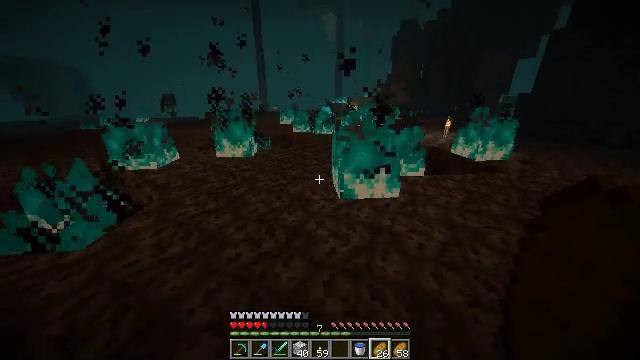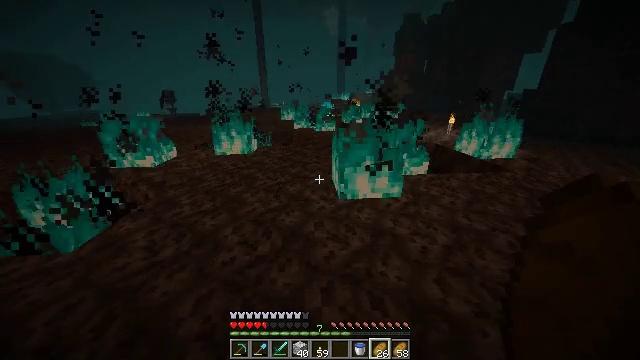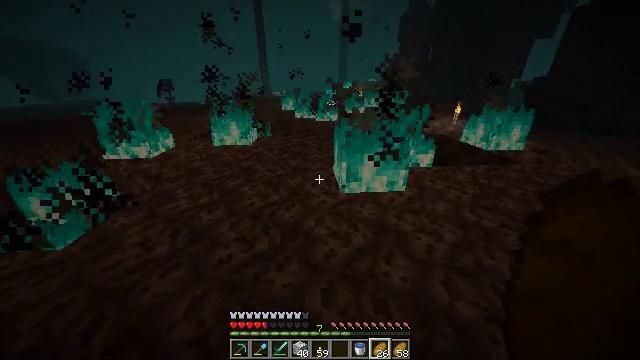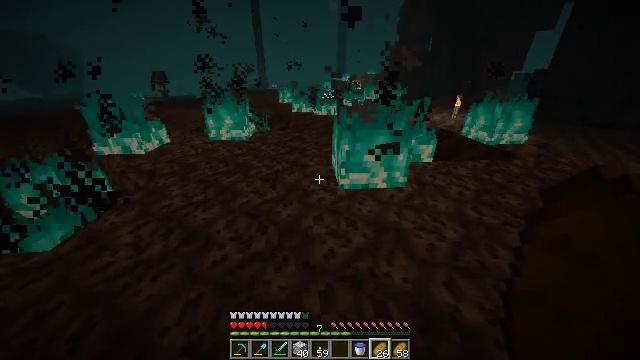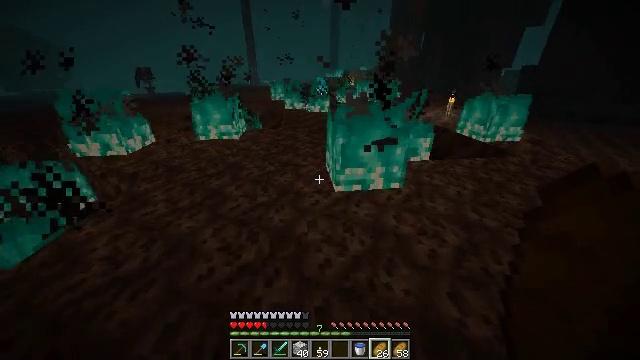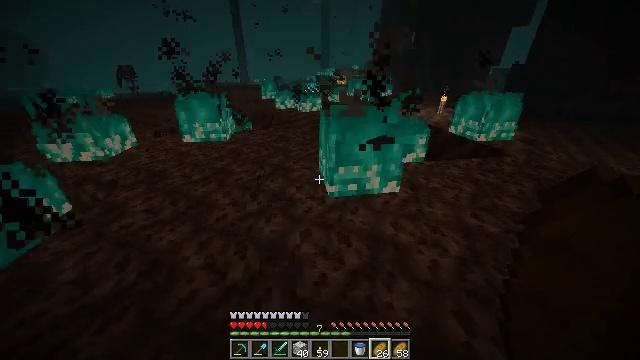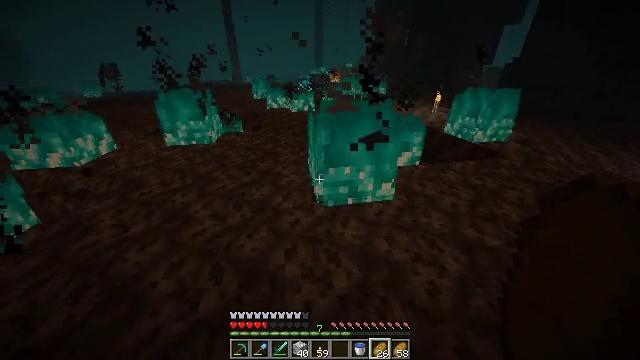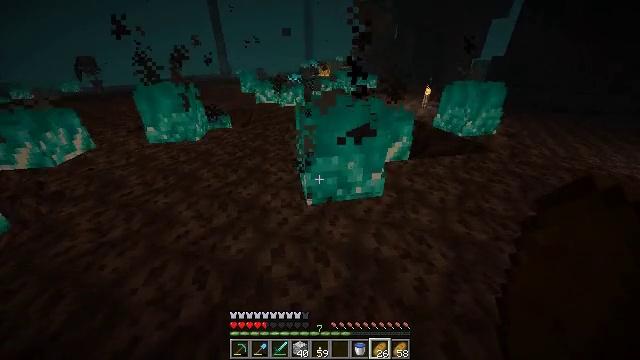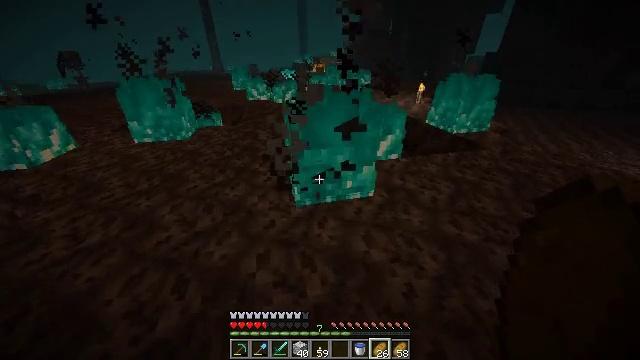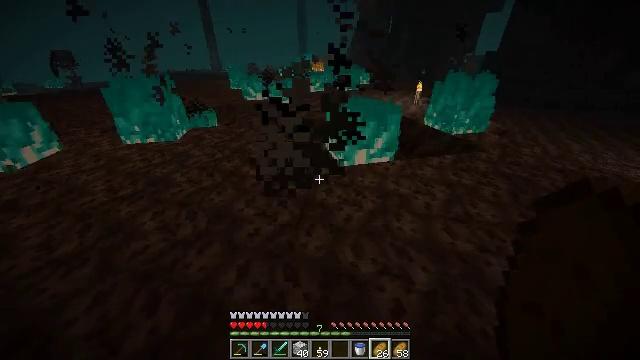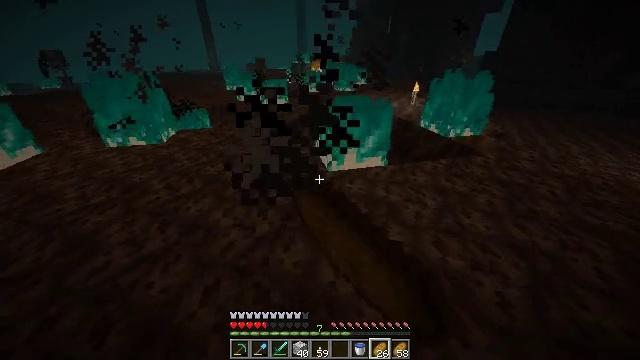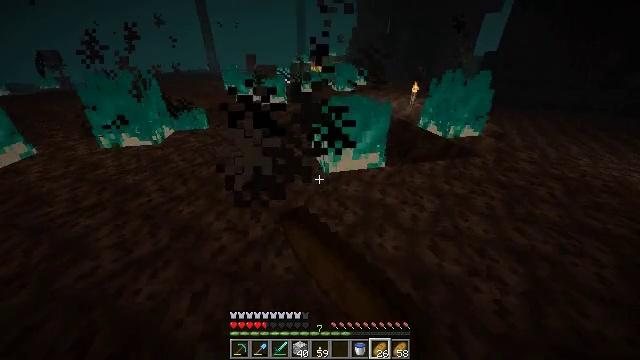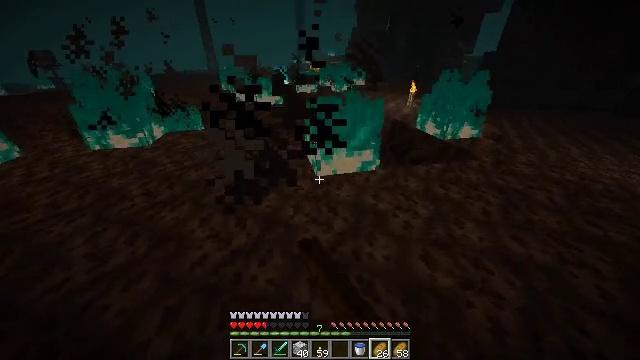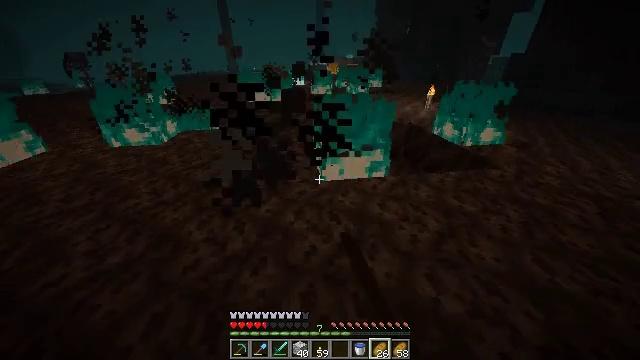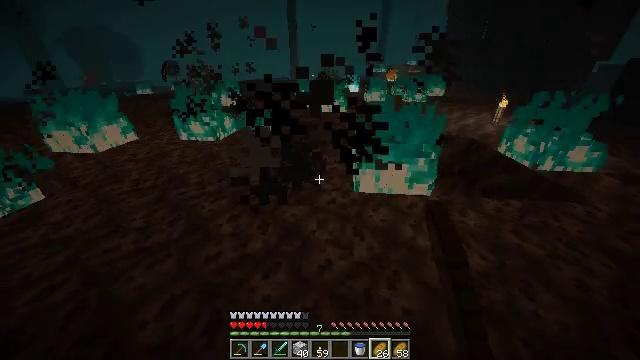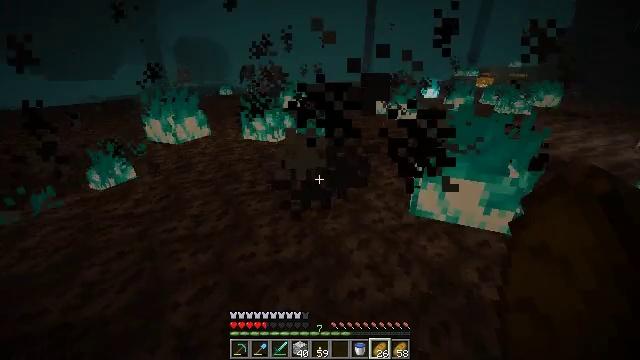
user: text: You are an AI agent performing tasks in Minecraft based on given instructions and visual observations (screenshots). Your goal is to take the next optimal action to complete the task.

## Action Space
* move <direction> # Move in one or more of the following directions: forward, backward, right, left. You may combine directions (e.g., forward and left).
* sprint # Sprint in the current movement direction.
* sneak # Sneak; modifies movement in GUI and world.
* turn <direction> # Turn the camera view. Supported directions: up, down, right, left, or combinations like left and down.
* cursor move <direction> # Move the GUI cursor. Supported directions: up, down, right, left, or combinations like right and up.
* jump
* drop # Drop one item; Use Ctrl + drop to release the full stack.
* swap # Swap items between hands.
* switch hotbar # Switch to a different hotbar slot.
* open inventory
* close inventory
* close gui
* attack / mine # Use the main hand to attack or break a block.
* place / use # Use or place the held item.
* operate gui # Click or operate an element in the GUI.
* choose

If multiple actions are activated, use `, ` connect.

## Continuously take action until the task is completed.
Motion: motion action
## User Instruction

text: Break the block holding the soul fire.
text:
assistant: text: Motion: move forward
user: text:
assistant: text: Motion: move forward, turn down
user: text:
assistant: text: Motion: move forward, turn down
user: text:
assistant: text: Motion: move forward, turn right
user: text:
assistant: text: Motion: move forward, turn right
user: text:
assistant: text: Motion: move forward and move right, turn right
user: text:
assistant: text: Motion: move forward and move right, turn right and down
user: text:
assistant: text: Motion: move forward and move right, turn right
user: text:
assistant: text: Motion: move forward and move right, attack / mine
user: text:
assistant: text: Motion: move forward and move right, attack / mine
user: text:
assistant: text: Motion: move forward and move right, attack / mine
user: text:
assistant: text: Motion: move forward and move right
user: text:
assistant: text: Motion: move forward and move right, turn left
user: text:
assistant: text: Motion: move right, turn left and up
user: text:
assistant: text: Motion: move right, turn left and up
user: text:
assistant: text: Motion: move right, turn left and up
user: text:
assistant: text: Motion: move right, turn left
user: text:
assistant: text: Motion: move left
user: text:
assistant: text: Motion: move left
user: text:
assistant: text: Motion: move left
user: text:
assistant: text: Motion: move left
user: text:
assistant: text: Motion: move left
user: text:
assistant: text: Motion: move left
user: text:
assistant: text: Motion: move left
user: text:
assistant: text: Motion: move left
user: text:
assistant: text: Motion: move forward and move left
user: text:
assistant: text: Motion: move forward and move left
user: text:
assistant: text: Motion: move forward and move left
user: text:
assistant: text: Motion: move forward and move left
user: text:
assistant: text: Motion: move forward and move left, turn left and down